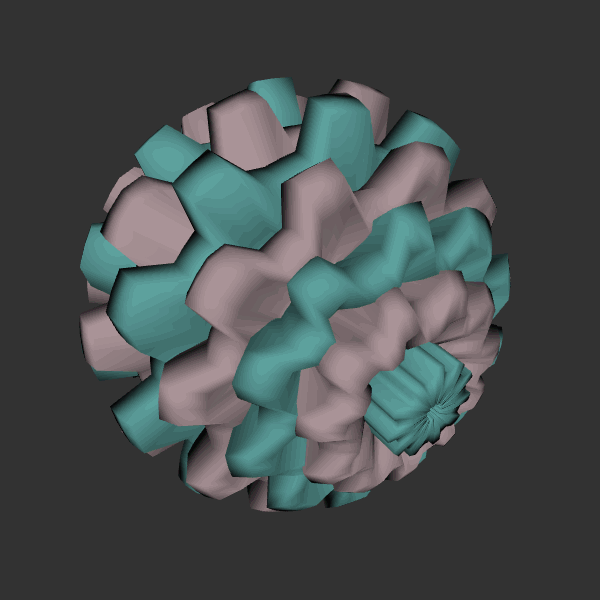
Background: dark